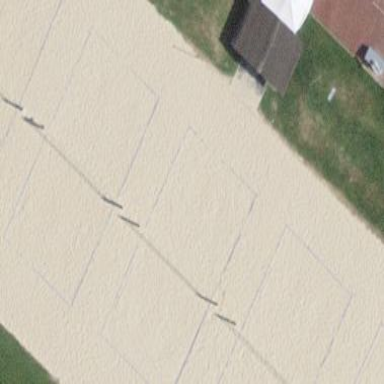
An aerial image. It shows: Sandy pitch designated for beach volleyball.